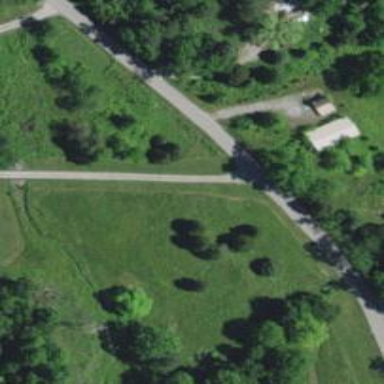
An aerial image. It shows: Driveway leading to service road.